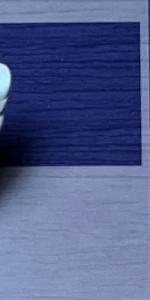
Label: Empty